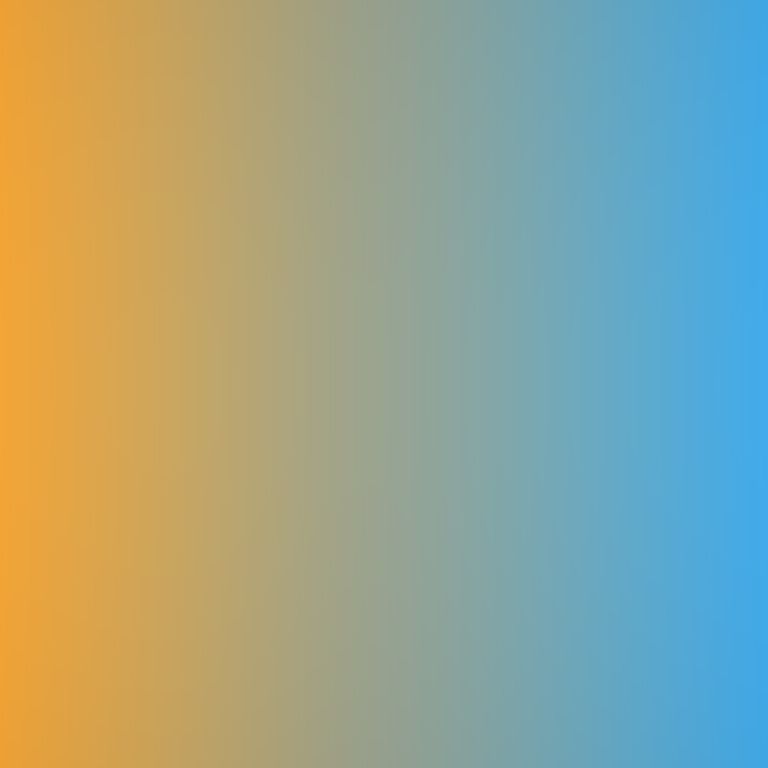
Abstract light effect, smooth gradient from warm yellow to cool blue, calm atmosphere, soft glow, no room, no furniture, no objects.